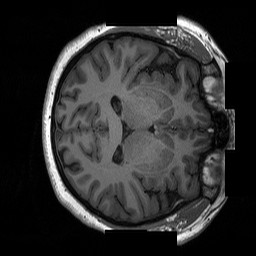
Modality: T1w
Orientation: axial
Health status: ill
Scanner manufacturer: siemens
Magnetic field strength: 3 T
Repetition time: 2.3 s
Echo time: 0.00226 s